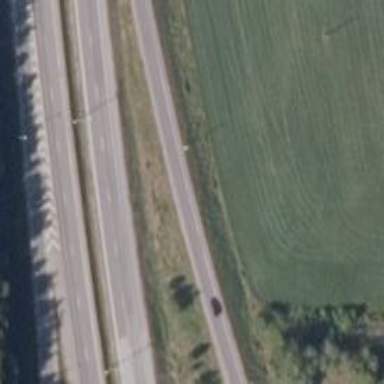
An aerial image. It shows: Trunk link highway with asphalt surface.